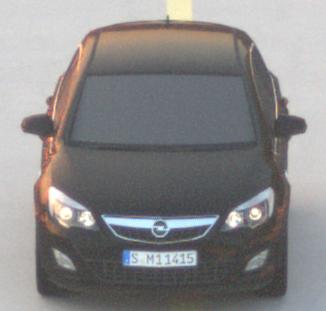
Make: Opel
Model: Astra 1.4 ecoFlex
Detailed model: Astra (J)
Model produced from: 2009/12
Model produced until: 2010/12
Doors: 5
Color: black
Road condition: dry road
Daytime: sunrise or sunset
Contrast: medium contrast